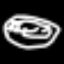
Label: donut